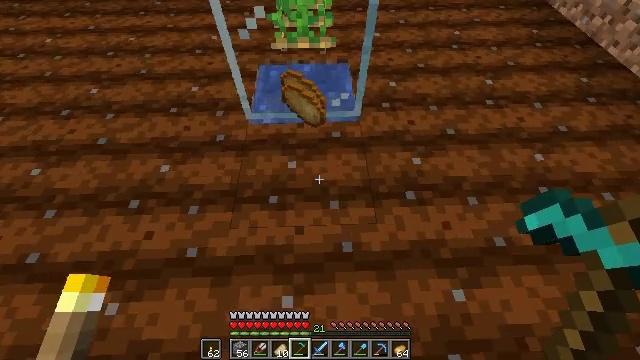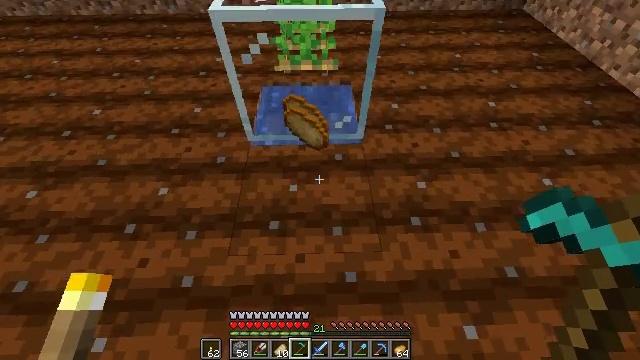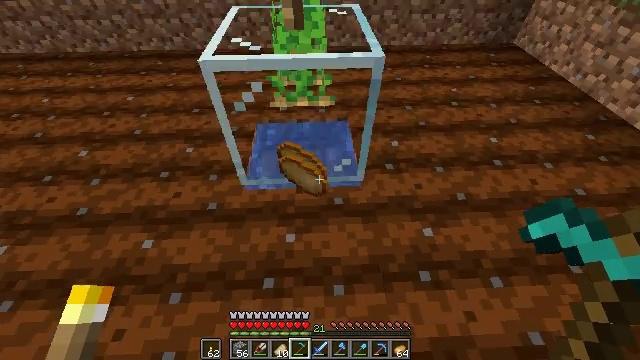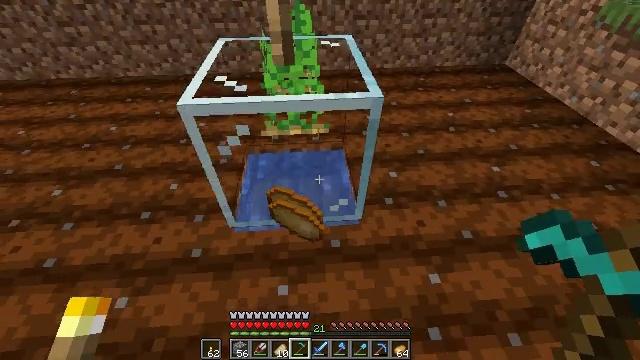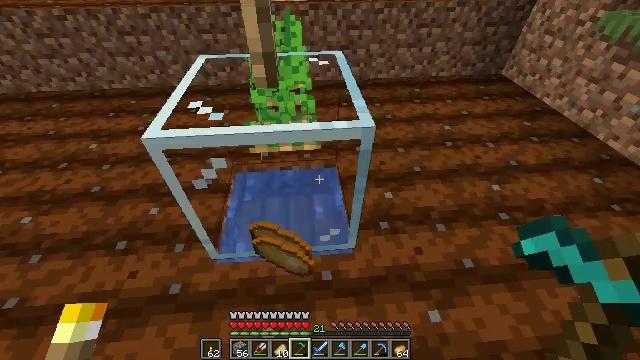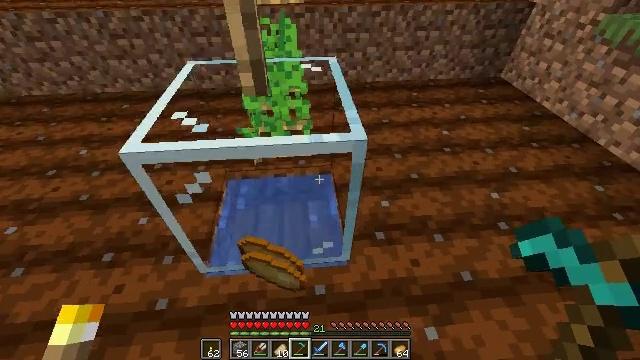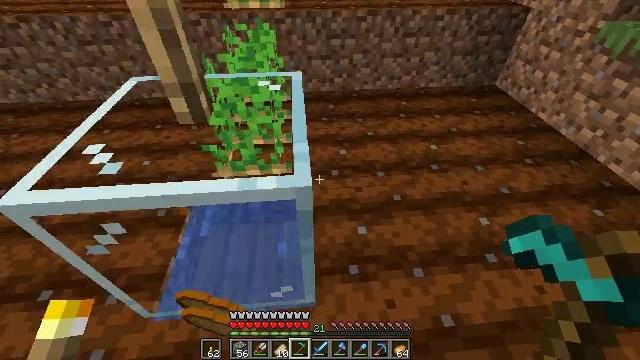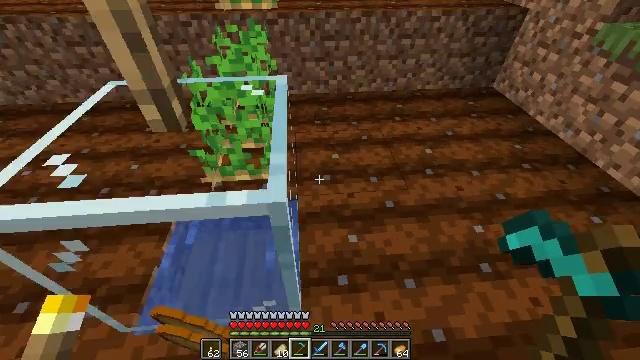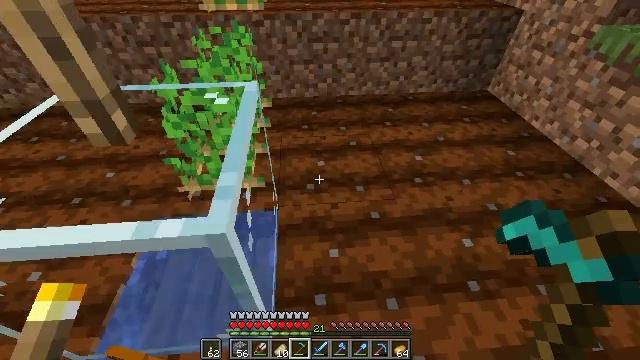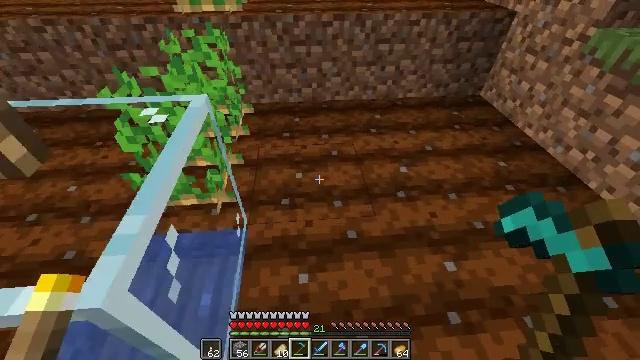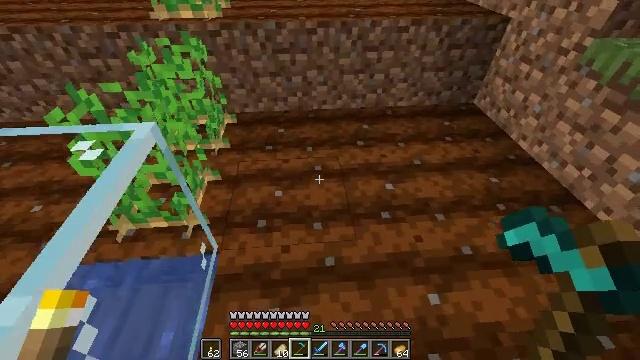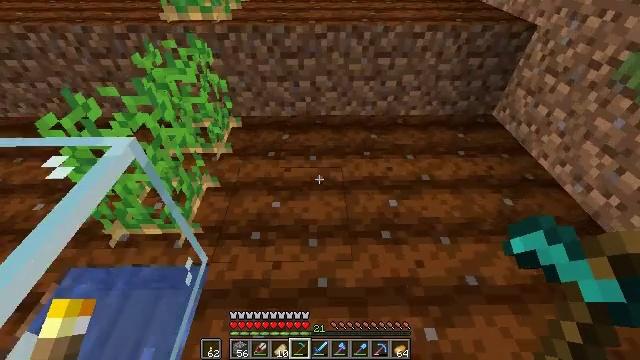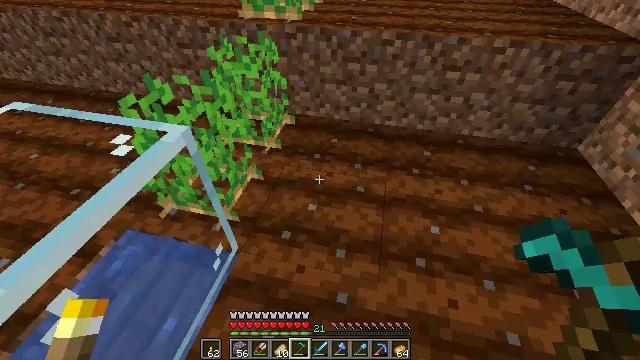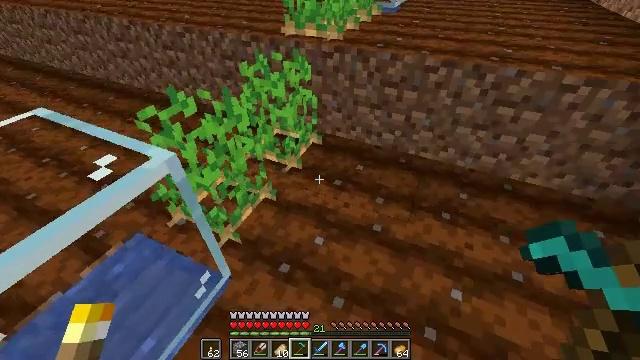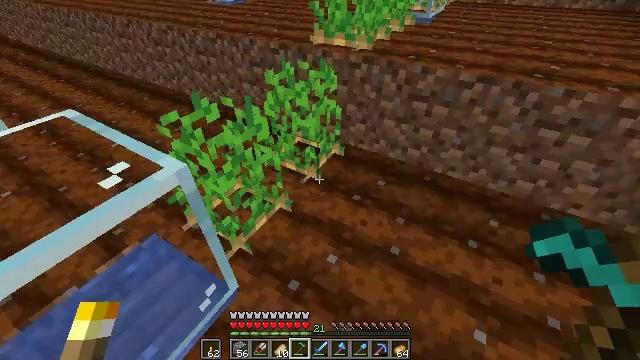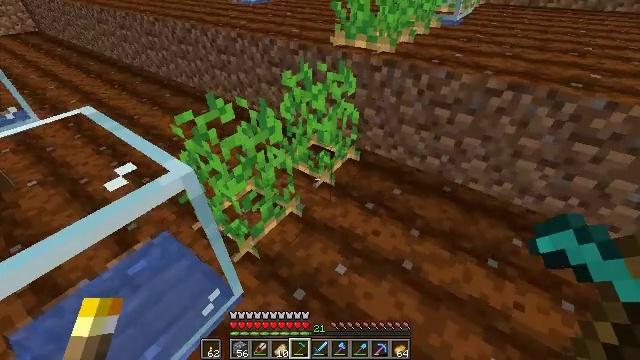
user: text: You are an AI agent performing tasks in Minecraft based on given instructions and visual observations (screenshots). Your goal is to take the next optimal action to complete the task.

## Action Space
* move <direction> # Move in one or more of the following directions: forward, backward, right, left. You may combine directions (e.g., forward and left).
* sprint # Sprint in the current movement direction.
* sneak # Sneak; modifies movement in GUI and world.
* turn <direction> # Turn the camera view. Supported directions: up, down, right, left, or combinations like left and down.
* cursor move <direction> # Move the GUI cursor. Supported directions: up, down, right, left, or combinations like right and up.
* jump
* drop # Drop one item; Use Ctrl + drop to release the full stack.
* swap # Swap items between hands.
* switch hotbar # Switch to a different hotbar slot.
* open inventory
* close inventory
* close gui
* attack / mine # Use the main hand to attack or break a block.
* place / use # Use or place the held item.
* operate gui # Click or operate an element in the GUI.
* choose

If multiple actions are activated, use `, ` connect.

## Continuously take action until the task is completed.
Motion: motion action
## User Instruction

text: Dig up potatoes from the soil.
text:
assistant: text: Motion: move forward, turn up
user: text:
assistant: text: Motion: move forward, turn right and up
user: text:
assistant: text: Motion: move forward, turn right and up
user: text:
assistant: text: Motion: move forward and move right
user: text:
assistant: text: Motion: move forward and move right
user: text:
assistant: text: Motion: move forward and move right
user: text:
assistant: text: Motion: move forward and move right
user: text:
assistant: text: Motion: move forward and move right
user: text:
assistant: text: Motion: move forward and move right
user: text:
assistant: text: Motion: move forward and move right
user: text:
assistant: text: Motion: move forward and move right, turn left
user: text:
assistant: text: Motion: move forward and move right, turn left
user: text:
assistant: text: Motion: move forward, turn left and up
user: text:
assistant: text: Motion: move forward, turn left and up
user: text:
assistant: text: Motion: move forward, turn left
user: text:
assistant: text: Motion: turn left
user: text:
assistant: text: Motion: turn left
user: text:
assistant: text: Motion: turn left
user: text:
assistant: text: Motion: no_op
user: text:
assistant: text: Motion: attack / mine
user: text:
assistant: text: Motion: attack / mine
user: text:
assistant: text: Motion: move forward, turn right, attack / mine
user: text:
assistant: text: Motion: move forward, turn right and up, attack / mine
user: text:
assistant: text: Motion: move forward, turn right
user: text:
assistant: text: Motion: move forward, turn right
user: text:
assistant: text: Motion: move forward
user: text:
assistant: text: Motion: move forward
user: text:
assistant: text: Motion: turn right and up
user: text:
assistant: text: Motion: turn right and up
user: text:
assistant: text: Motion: turn right and up